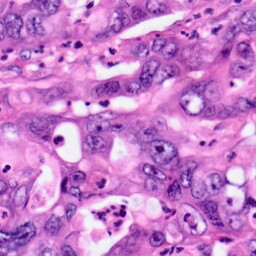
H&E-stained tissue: Pancreatic